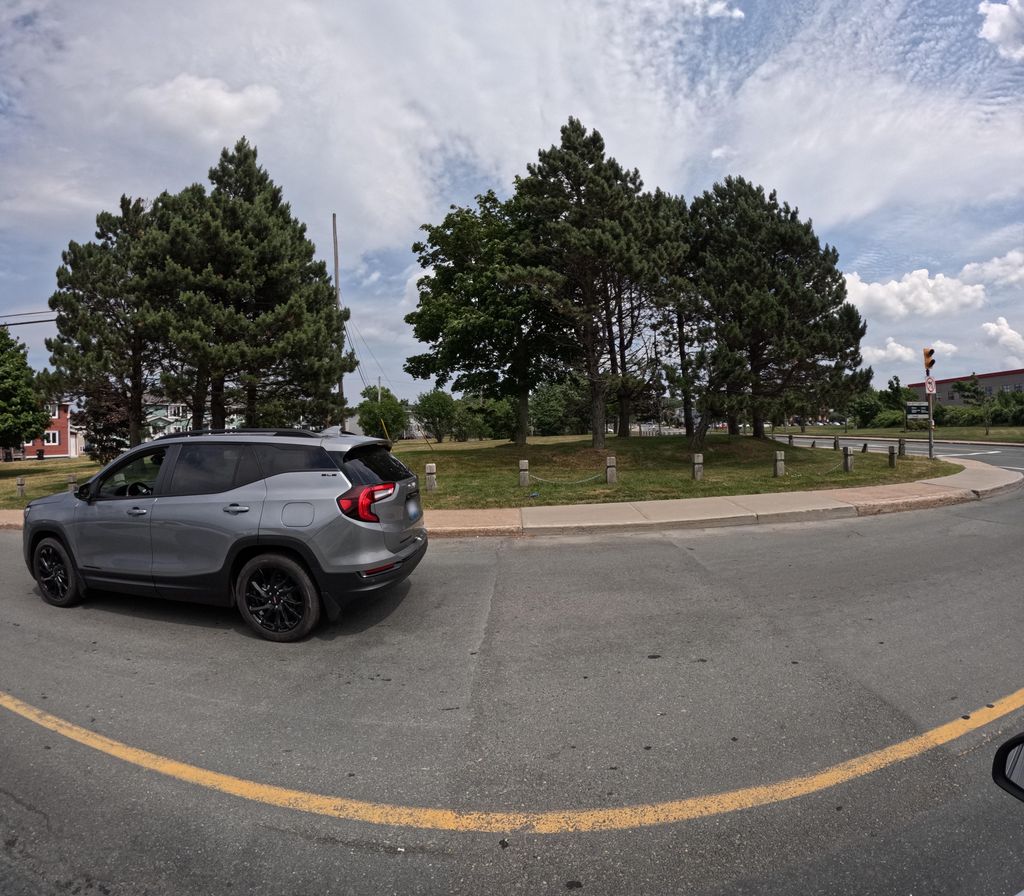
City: st_johns